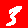
Digit: 3